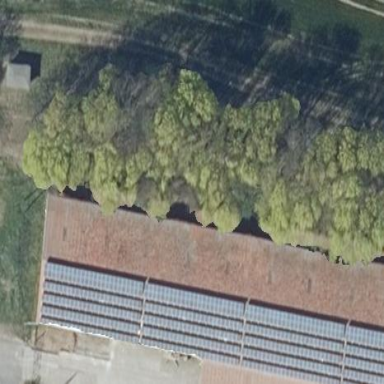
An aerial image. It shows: Small solar photovoltaic panel generator inside building.